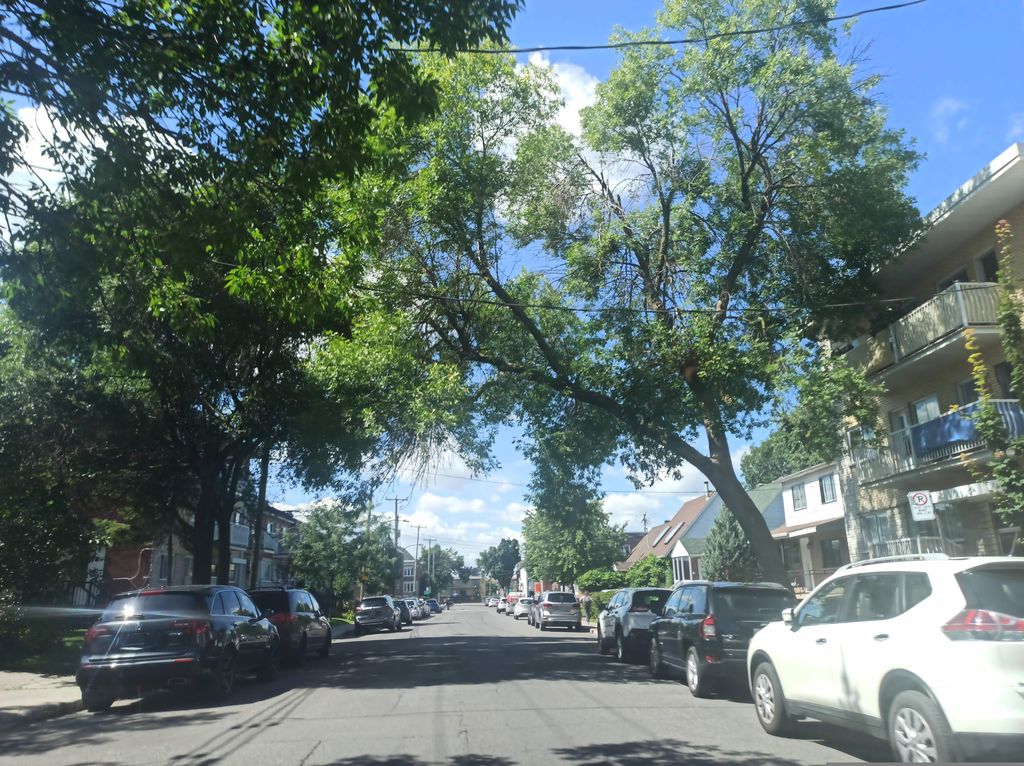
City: montreal